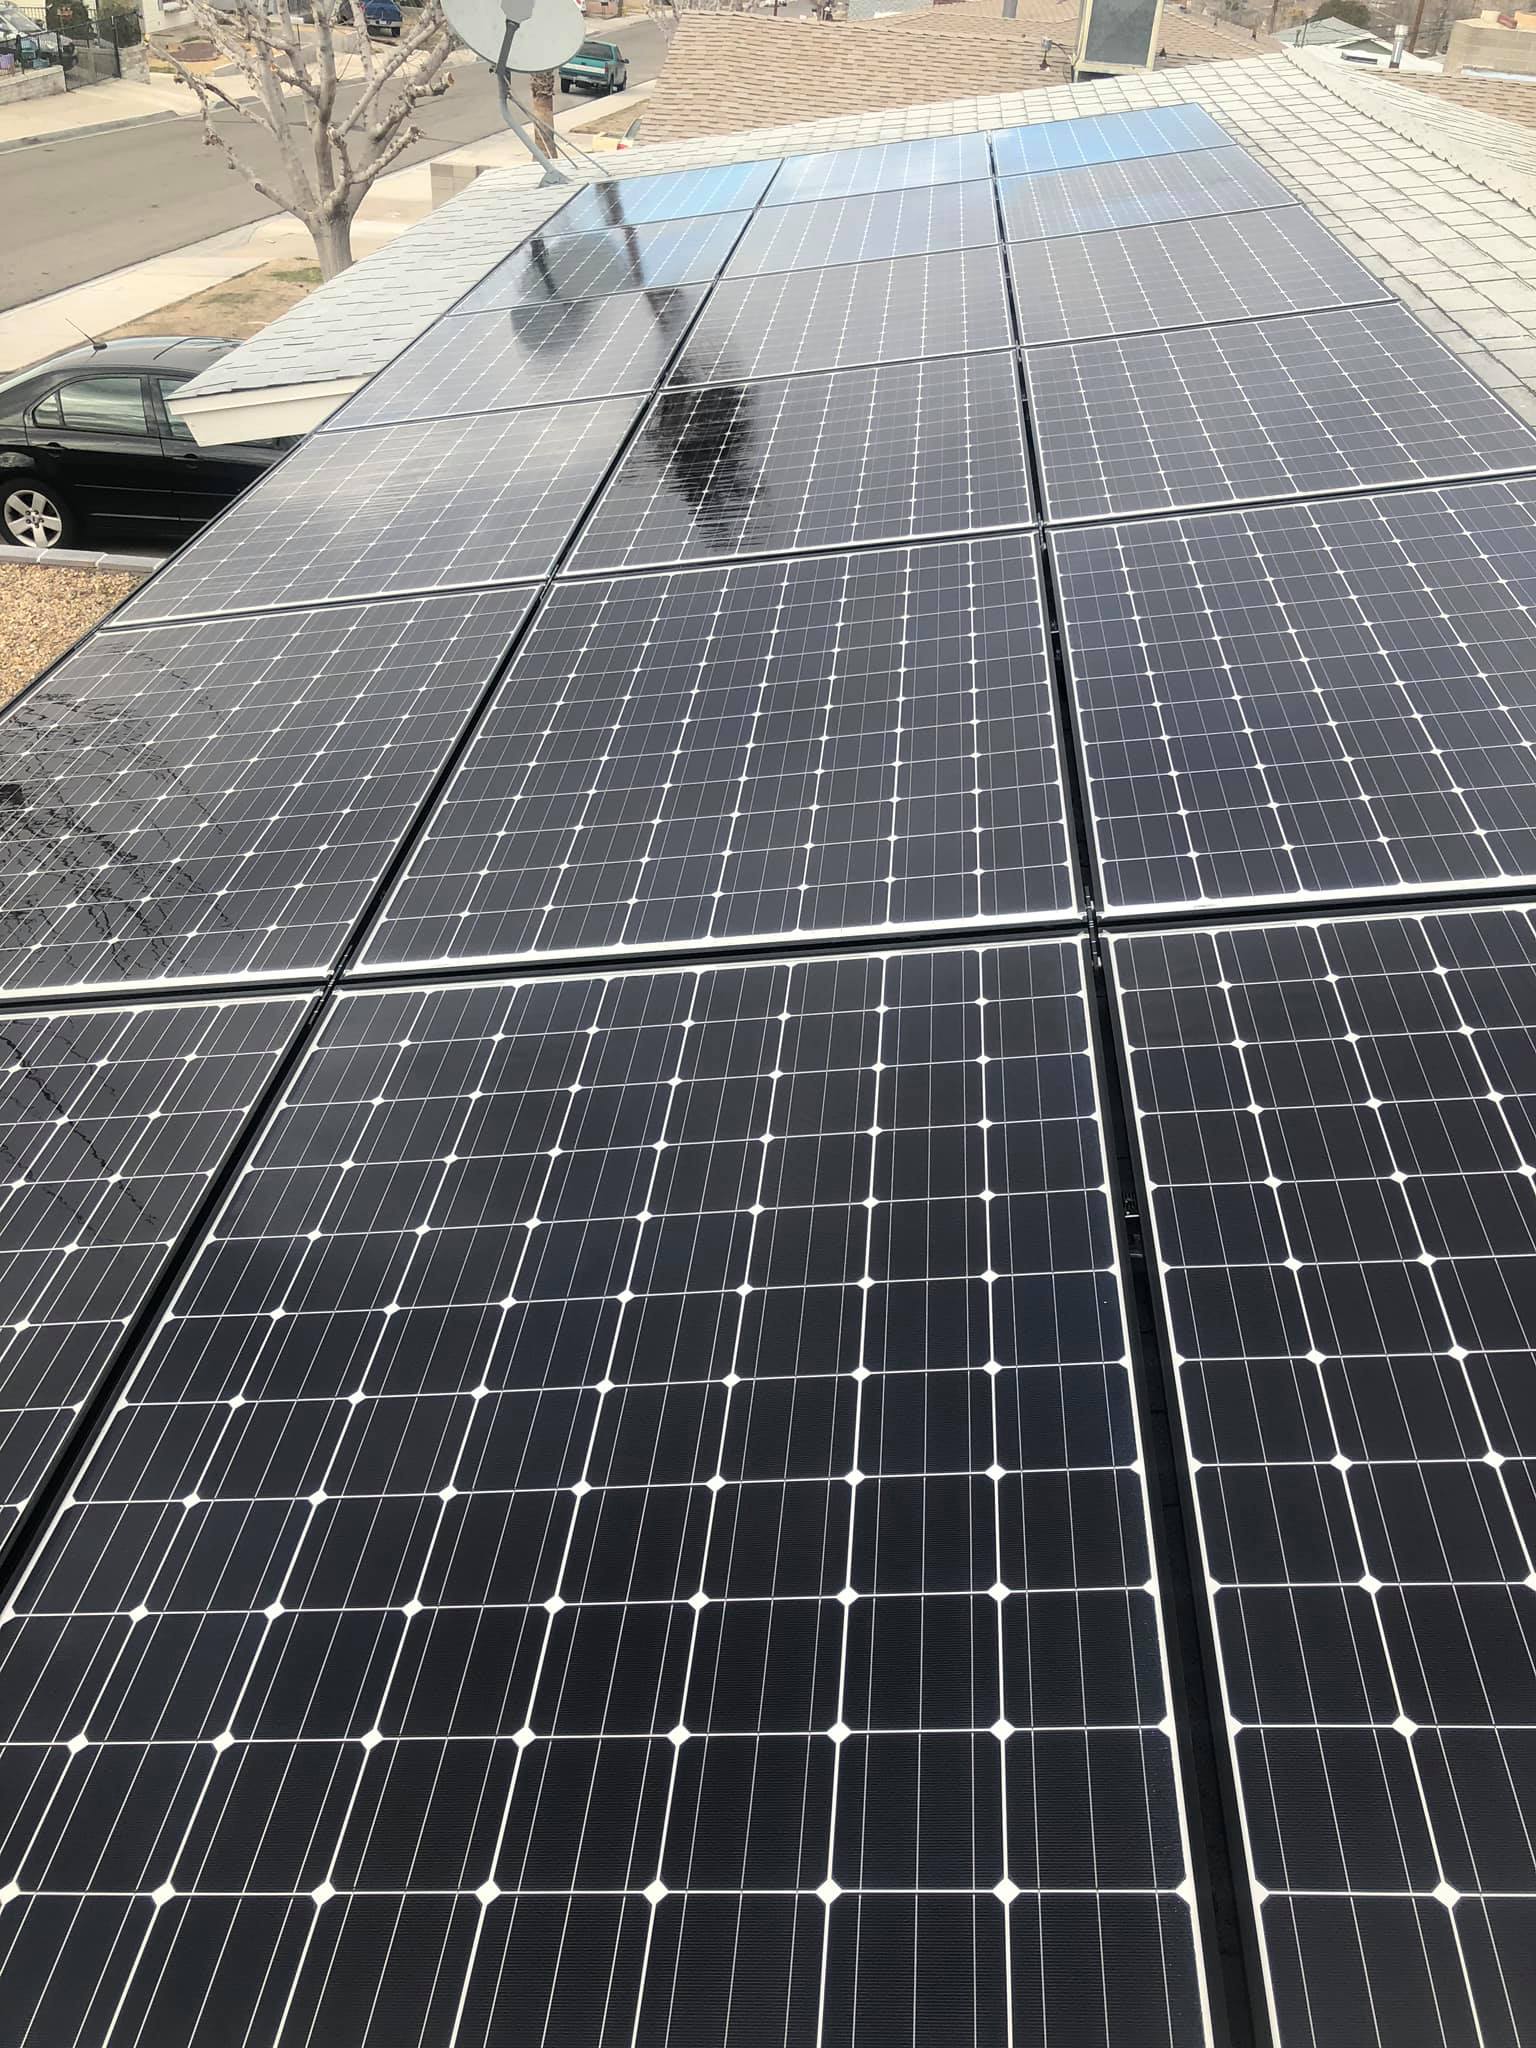
Label: Clean